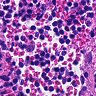
Metastatic tissue present: no